Field crop: maize
Growth stage: 2
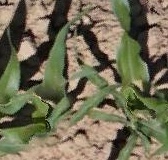
Species: maize